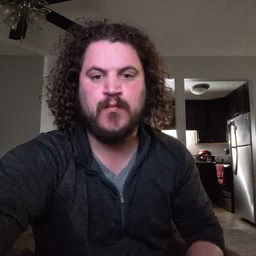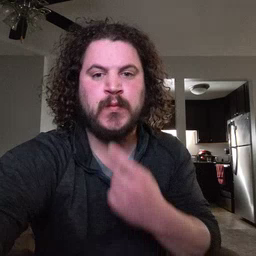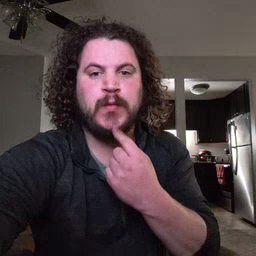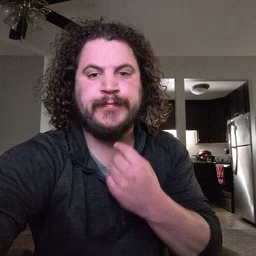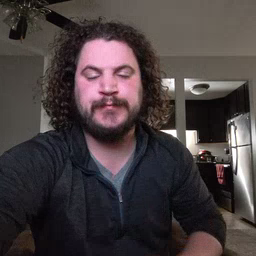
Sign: red